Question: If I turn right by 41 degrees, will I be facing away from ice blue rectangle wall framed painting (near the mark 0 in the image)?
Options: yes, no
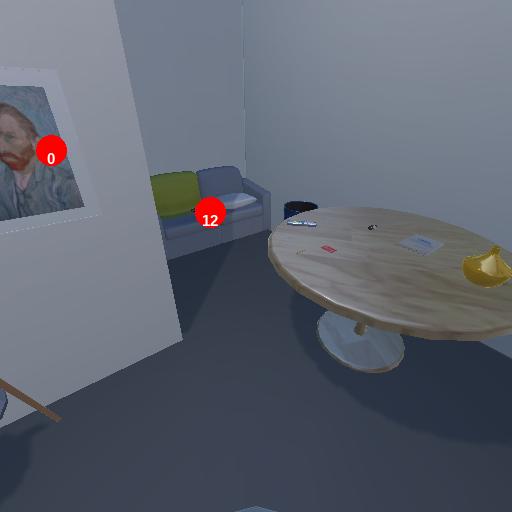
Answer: yes